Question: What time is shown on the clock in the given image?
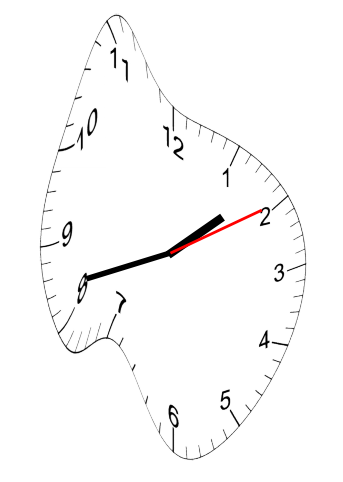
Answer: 01:42:10